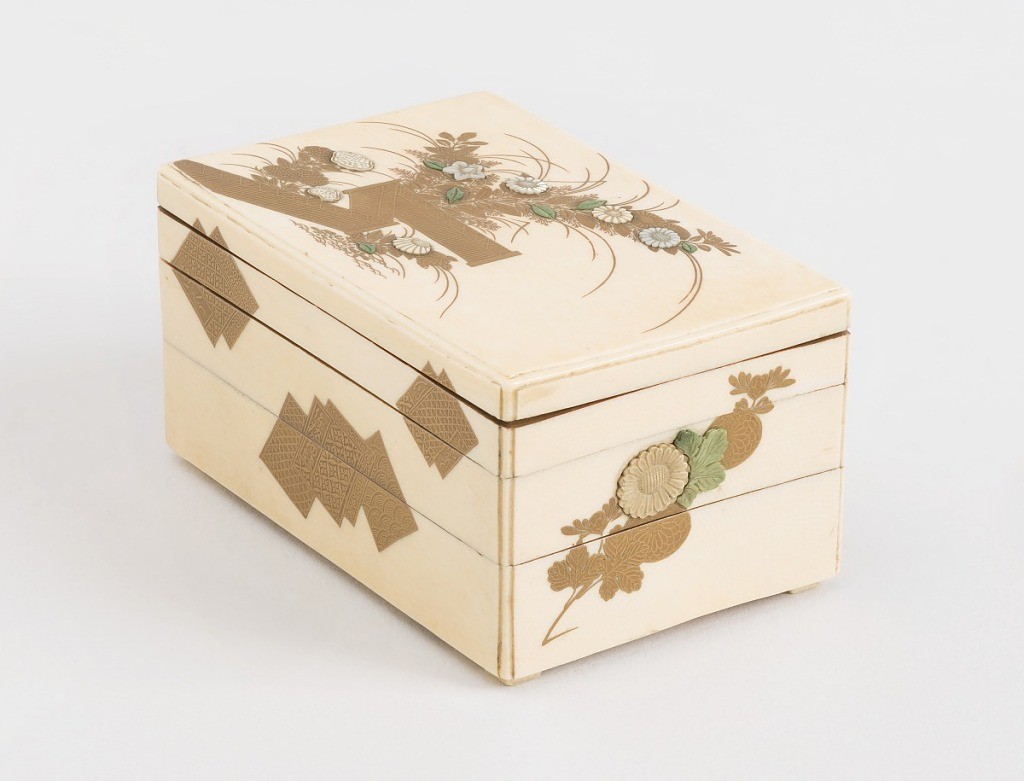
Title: Box and cover
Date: ca. 1830
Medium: Carved ivory inlaid with carved mother-of-pearl and carved and stained ivory, gilded overlay
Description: Rectangular box in three sections, gradually diminishing in height, and set on four small corner feet. Ivory decorated with gold lacquer book covers on sides and chrysanthemums on short ends and on cover, there a fence cuts in from the lower left.